Question: I've got a problem with detecting intersection of my 'UIView' objects.
That's what I have used below:
For intersection two object I need to figure out how to translate one coordinates system from first superview to another coordinates system.
I've used this approach: '- (CGRect)convertRect:(CGRect)rect fromView:(UIView *)view' described here <URL>.
As I know it is very simple to use this method. But in the different cases it is hard due a little description in documentation (but maybe just for me).
This is my structure of subviews that is shown on image below. I have already got all methods for drag and drop object. But I need to figure out how to get intersection for 'UIView' and 'UIView' . Thanks for help.

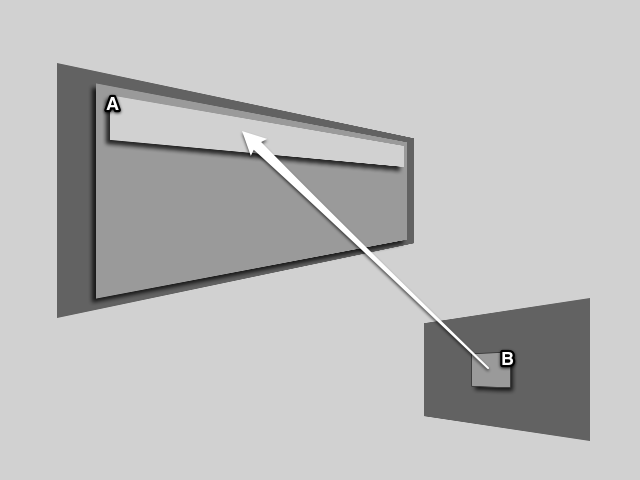
Answer: I have implemented this solution:
'''
- (void)putComponent:(NSNotification *)notif {
// Catch B UIView.
UIView *view = [notif object];
// Convertation. [self superview] - is view wher A UIView is placed.
CGRect convertedRect = [[self superview] convertRect:view.frame fromView:[view superview]];
// Find center point.
CGPoint point;
point.x = convertedRect.origin.x + (convertedRect.size.width / 2.0f);
point.y = convertedRect.origin.y + (convertedRect.size.height / 2.0f);
// Find if CGRect (self.frame) contains a point (center of B UIView)
BOOL contains = CGRectContainsPoint(self.frame, point);
if (contains) {
NSLog(@"intersect here");
}
}
'''